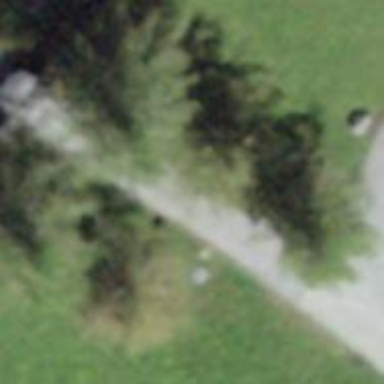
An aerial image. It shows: Asphalt path.